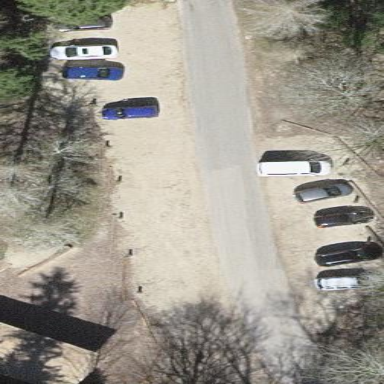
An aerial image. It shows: Unpaved surface parking area.